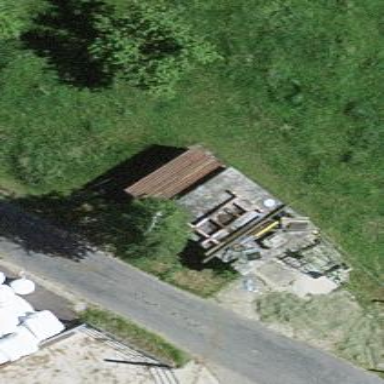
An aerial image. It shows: Garage building.